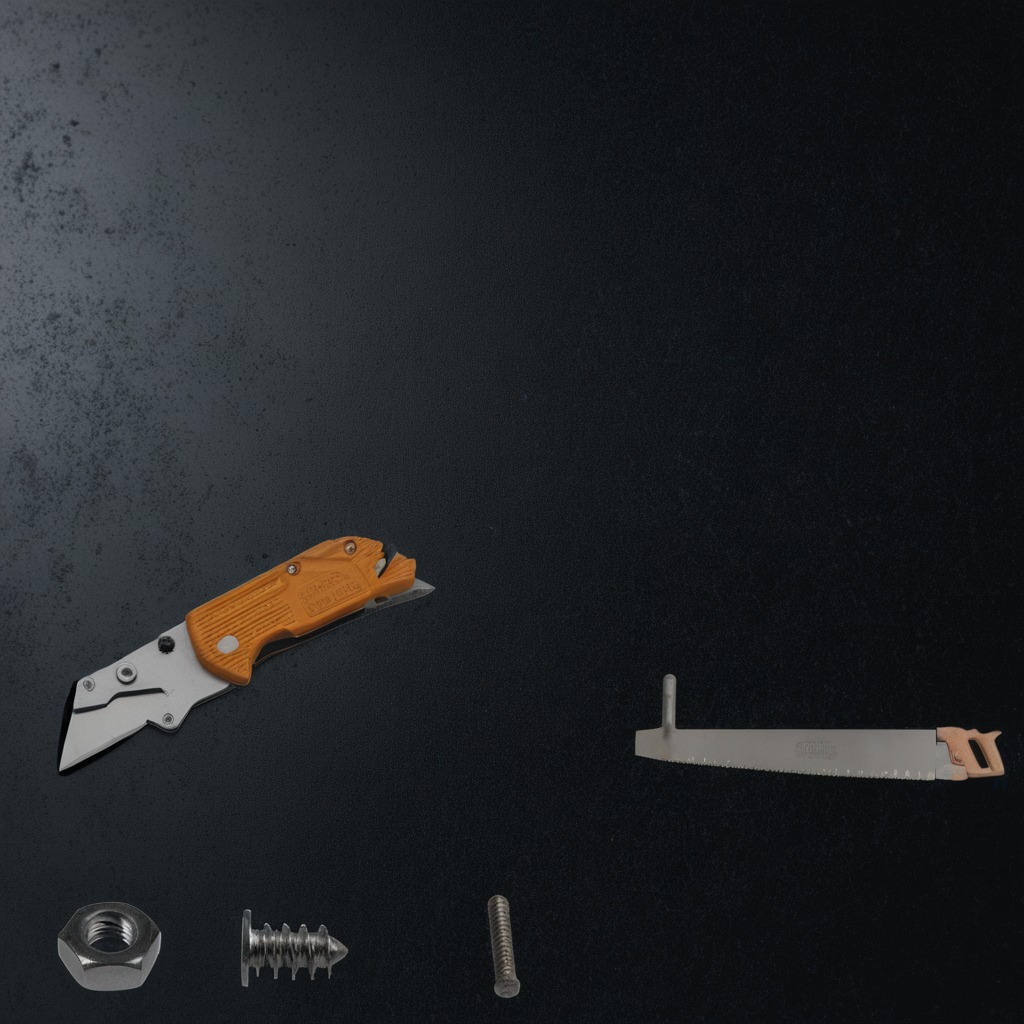
A tool phrase> lying on the granite tabletop is a metal machine screw, a coiled metal spring, a handheld metal saw, and a metal nut.